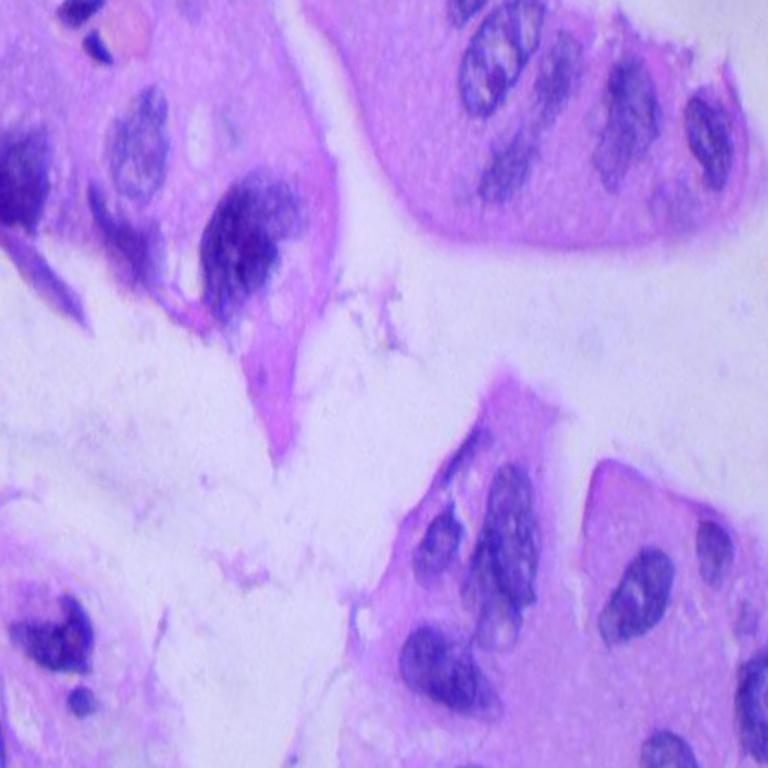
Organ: lung
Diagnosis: adenocarcinomas